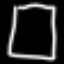
Label: square